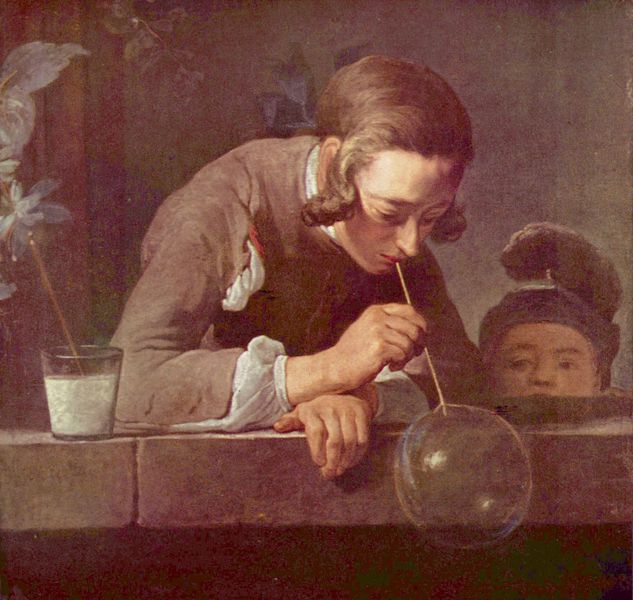
Titel: Seifenbläser
Künstler: Jean-Baptiste Siméon Chardin
Standort: New York (New York)
Institution: The Metropolitan Museum of Art
Schlagwörter: blau, dunkel, feder, gemälde, hand, kopf, mann, schatten, wasser, weiß, ocker, blume, blumen, braun, bunt, fenster, finger, frankreich, frau, frisur, glas, grau, haar, hell, hintergrund, holz, hut, licht, mund, nase, ohr, schwarz, zeichnung, ölbild, blick, blüten, rot, beige, malerei, schleife, anzug, hemd, jacke, mütze, wand, augen, bluse, federn, gesicht, kragen, stein, steine, ärmel, hände, portrait, schauen, öl, halme, spiegelung, brüstung, auge, haare, mantel, kind, mutter, pflanze, gebeugt, lippe, lippen, locke, locken, löckchen, genre, kinder, federbusch, perücke, balkon, genrebild, italien, stab, zuschauer, jungen, knaben, mauer, lila, violett, halm, steinmauer, spielen, zopf, junge, knöpfe, braune haare, reflexion, kante, stiel, spiel, hängen, knabe, schweben, milch, helm, manschetten, sims, jüngling, gesims, fuge, flüssigkeit, fensterbank, tonig, fensterbrett, lichtquelle, seife, brüder, haarschleife, neugier, filigran, blasen, fenstersims, gucken, sohn, neugierig, bruder, steinbank, rohr, blase, luftblase, luftblasen, riss, bursche, schlitz, pusten, jakce, lauge, seifenblase, seifenblasen, seifenlauge, strohhalm, blasrohr, glasbläser, röhrchen, neugierde, laufe, bläser, aufblasen, geschlitzt, kinderaugen, seifenblassen, seifenwasser, wasserblase, 1830, getränkk, milcjh, bucken, steinbrüstung, cocacola, wenn die